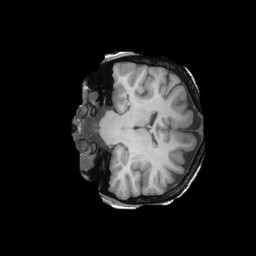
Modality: T1w
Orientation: coronal
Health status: ill
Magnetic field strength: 3 T